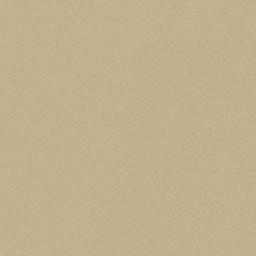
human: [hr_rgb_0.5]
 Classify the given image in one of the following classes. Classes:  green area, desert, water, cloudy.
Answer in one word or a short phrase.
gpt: desert